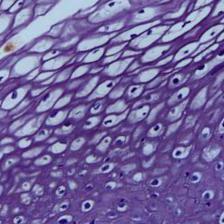
Diagnosis: Normal